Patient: sex F, age 31
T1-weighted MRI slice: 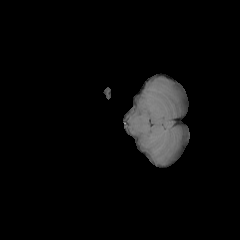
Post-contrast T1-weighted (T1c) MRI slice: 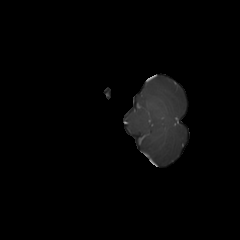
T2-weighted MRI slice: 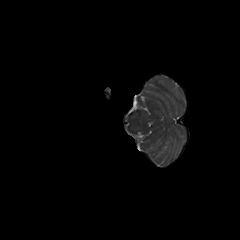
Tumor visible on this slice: no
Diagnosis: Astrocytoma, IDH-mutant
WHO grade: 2